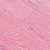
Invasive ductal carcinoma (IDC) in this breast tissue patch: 0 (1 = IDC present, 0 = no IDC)